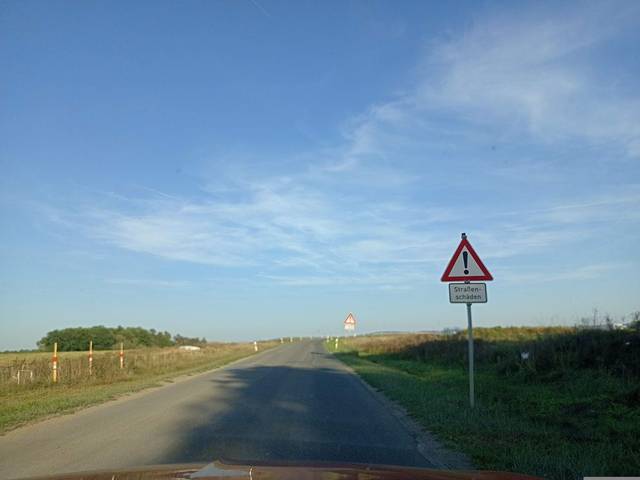
Region: Germany
Coordinates: 49.783, 10.26